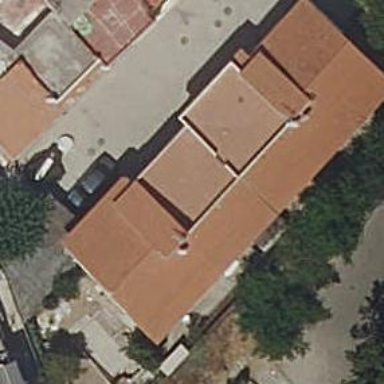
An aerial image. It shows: Detached building.